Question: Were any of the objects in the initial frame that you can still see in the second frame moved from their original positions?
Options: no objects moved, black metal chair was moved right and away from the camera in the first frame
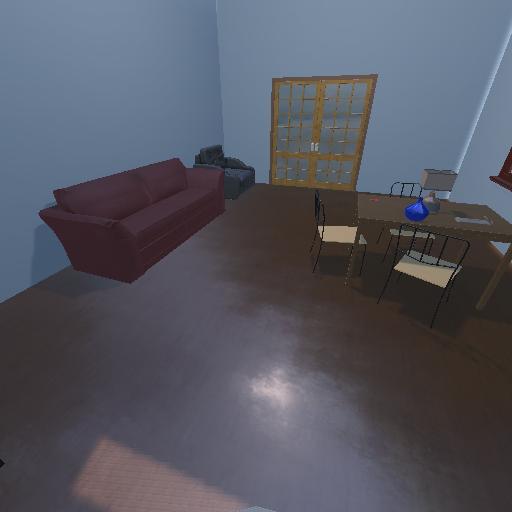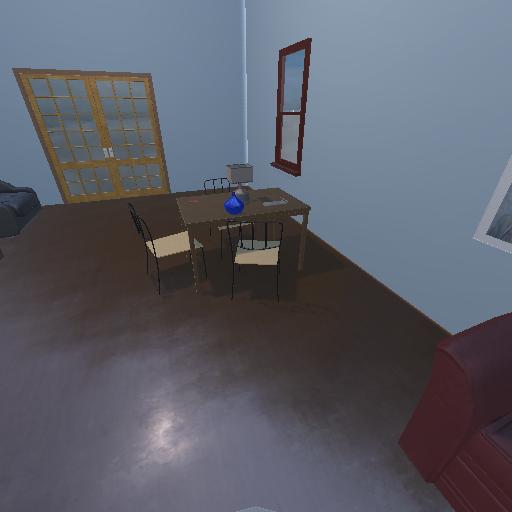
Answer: no objects moved